Here is the raw acceleration-versus-time signal recorded on a bearing housing. Based on the visible evidence, which condition applies: normal, inner_race, outer_race, ball?
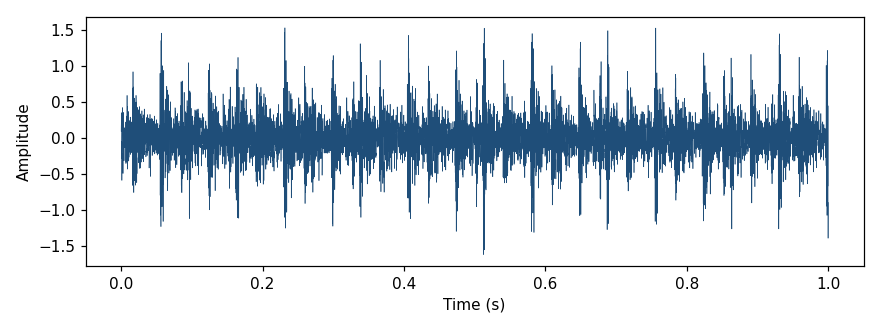
Answer: outer_race